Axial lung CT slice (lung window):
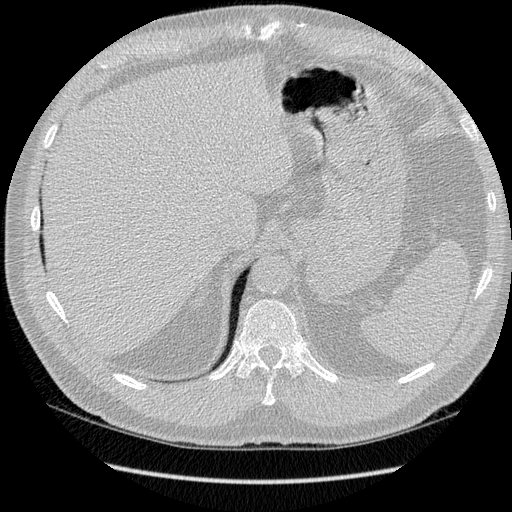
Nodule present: no